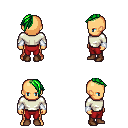
a pixel art fantasy rpg character, male body template, human, tanned skin, white long-sleeve shirt, red pants, green long mohawk hairstyle, white cloth bracers, brown shoes, four views (front, back, left, right), 2x2 character sprite sheet, small pixel art, hard edges, no anti-aliasing